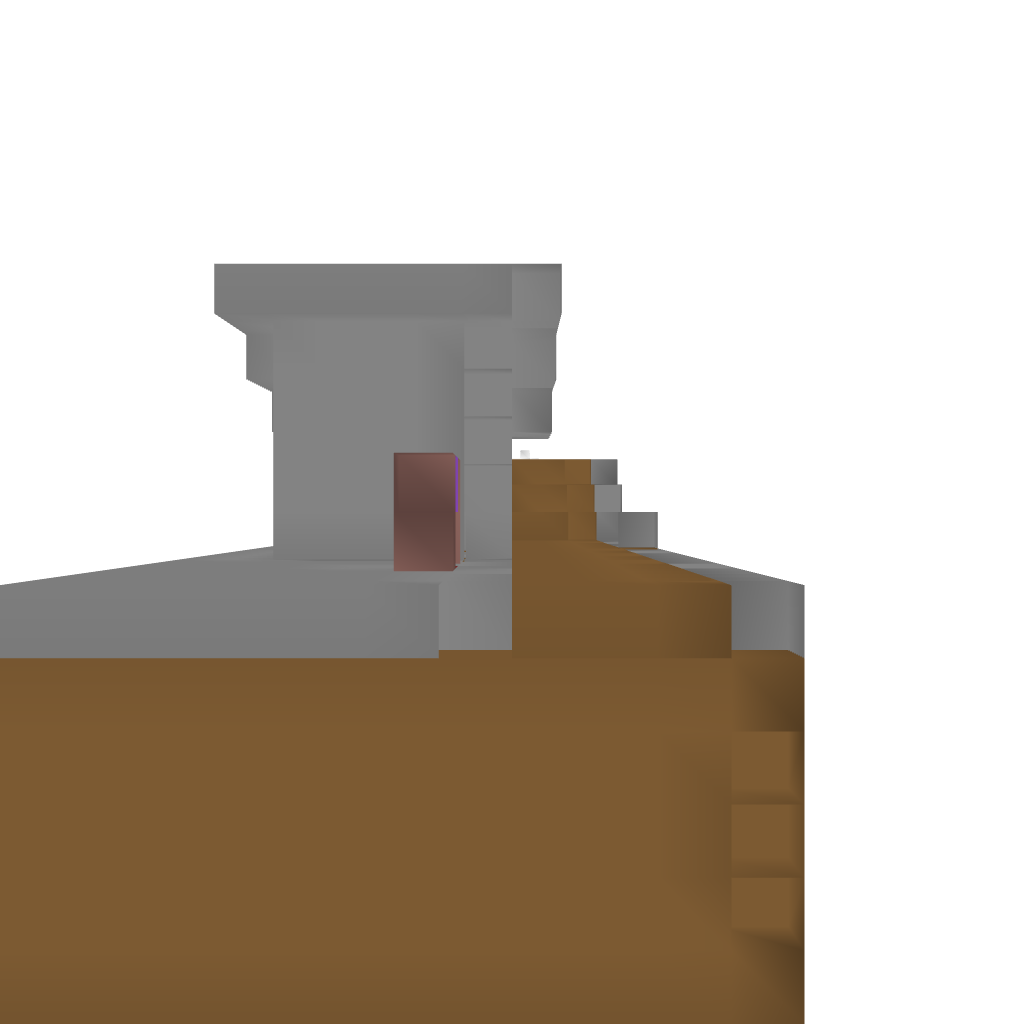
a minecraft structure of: Commander Keen Border village overworld bad low quality